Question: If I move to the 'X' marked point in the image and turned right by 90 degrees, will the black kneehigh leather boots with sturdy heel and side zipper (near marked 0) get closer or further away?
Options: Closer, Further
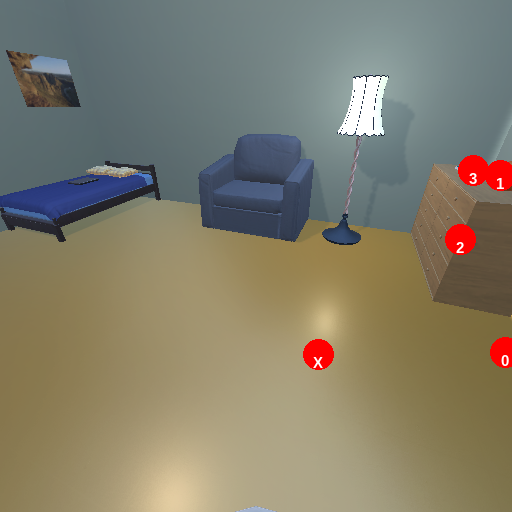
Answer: Closer